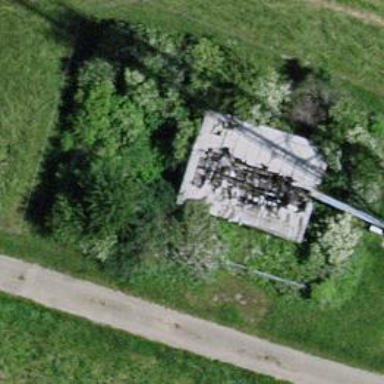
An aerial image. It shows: Mast structure.